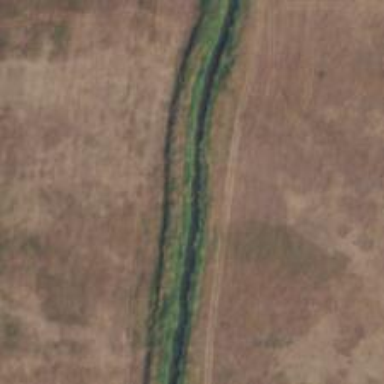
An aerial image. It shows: Canal.